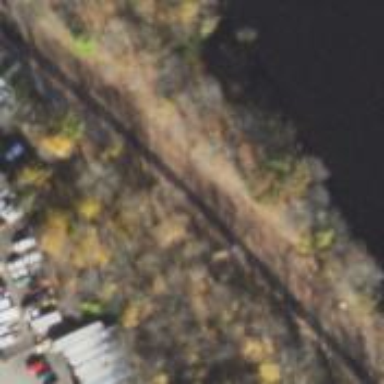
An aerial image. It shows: Abandoned railway.